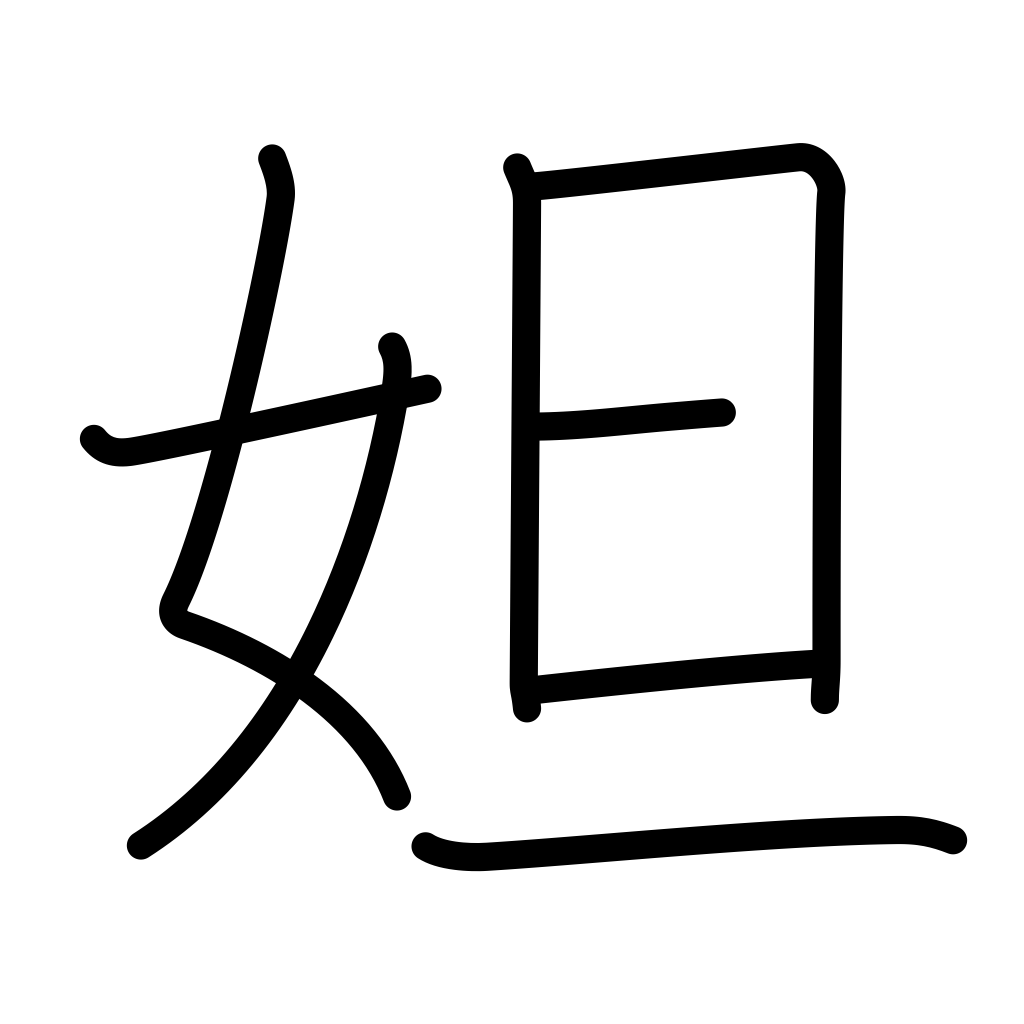
Meaning: female proper name